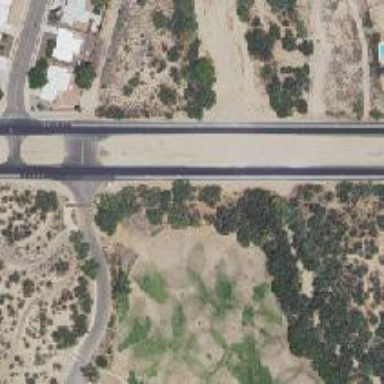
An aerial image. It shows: Secondary road crossing bridge.